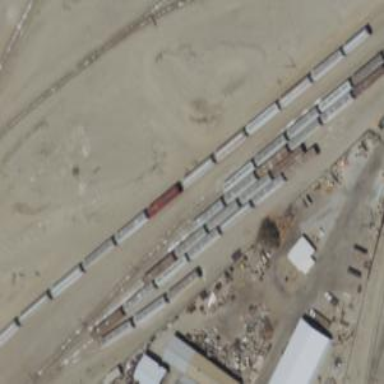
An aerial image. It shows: Rail spur service.